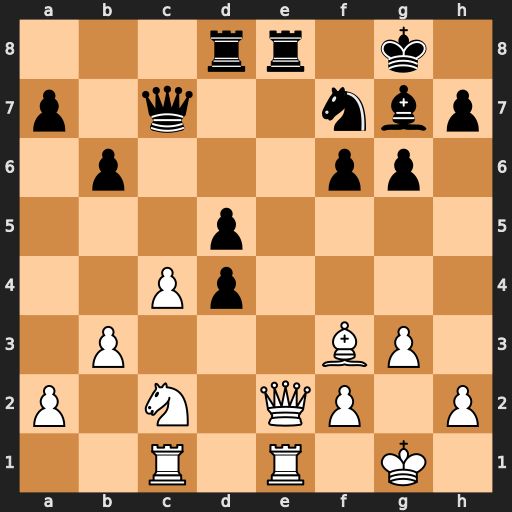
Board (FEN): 3rr1k1/p1q2nbp/1p3pp1/3p4/2Pp4/1P3BP1/P1N1QP1P/2R1R1K1
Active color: w
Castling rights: -
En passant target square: -
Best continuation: Qxe8+ Rxe8 Rxe8+ Bf8 Bxd5